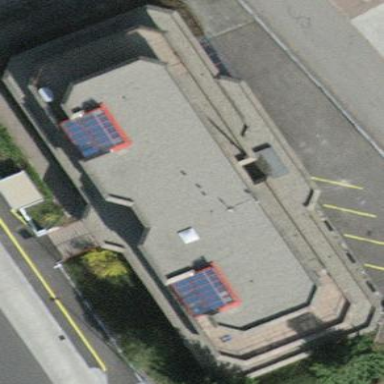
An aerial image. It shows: Commercial building.